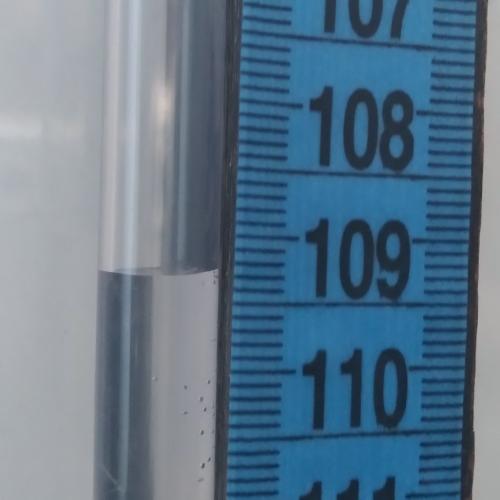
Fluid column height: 109.3 cm